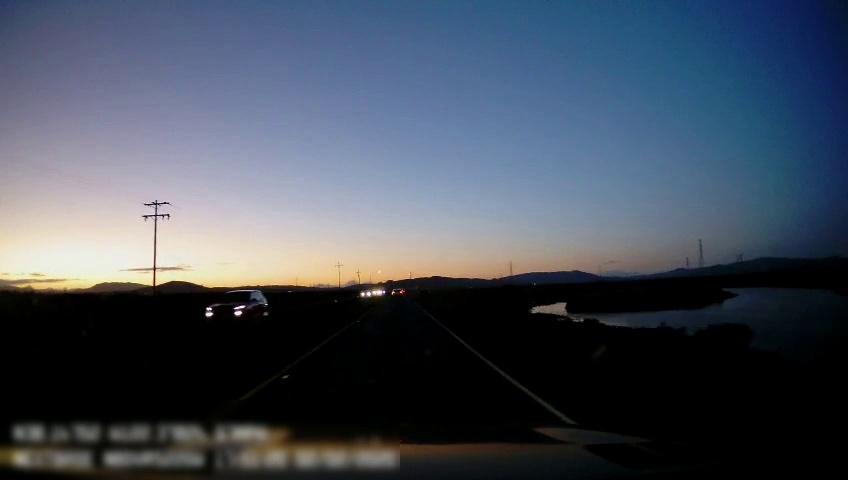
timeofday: Dusk/Dawn/Twilight
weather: Sunny
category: Drivable Space
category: Vehicles | Car
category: Vehicles | SUV
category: Vehicles | Truck
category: Lanes | Current Lane
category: Lanes | Current Lane